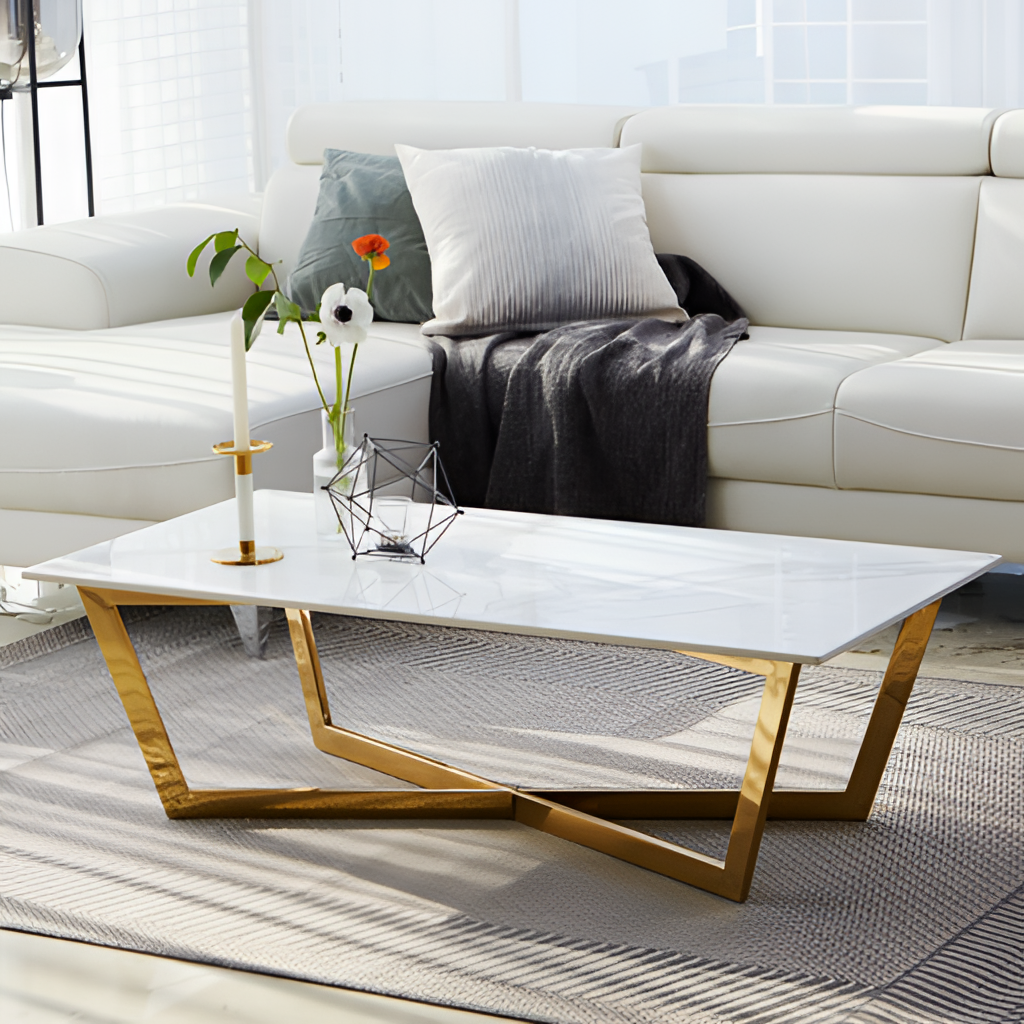
living room, white leather sectional sofa, white glass wallpaper, with solid pattern, modern, tile flooring, with large square pattern